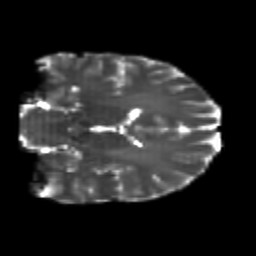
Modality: T2w
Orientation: coronal
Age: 22
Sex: male
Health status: healthy
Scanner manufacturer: philips
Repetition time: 7.386 s
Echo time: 0.08599 s